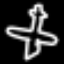
Label: airplane